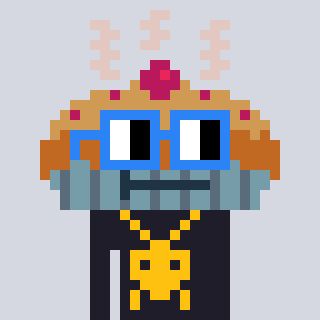
a pixel art character with square blue glasses, a pie-shaped head and a grayscale-colored body on a cool background